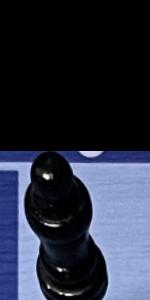
Label: Empty